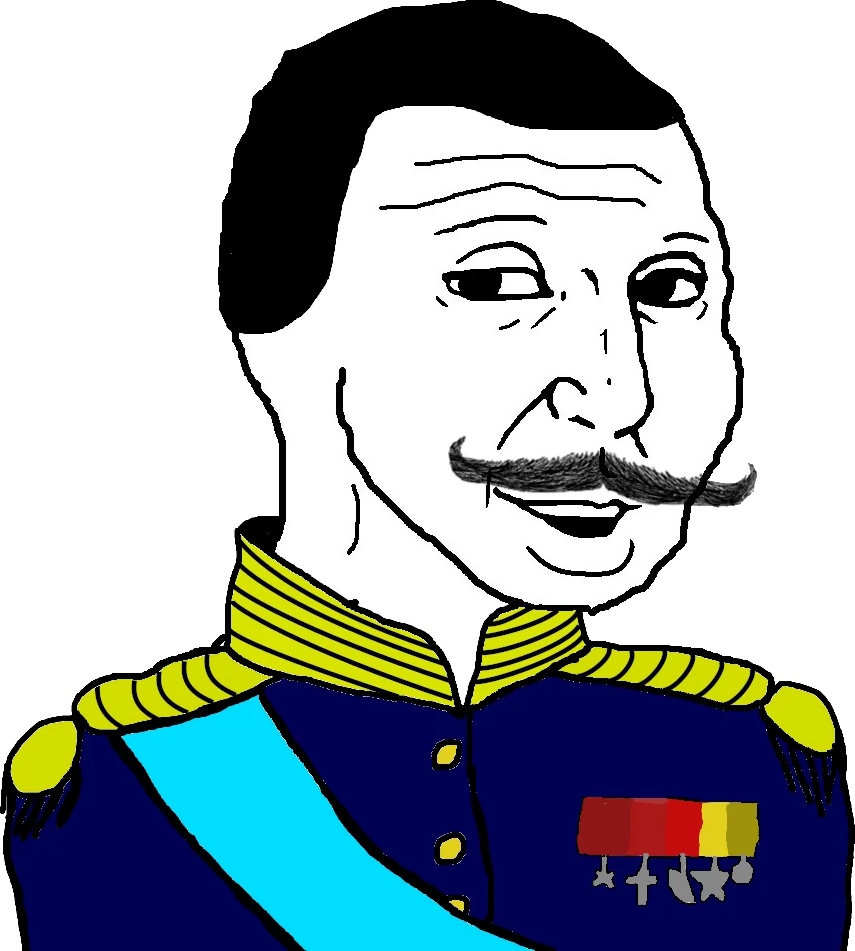
Label: 5_Groomer